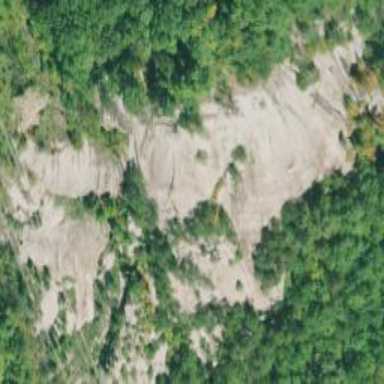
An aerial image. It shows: Landscape dominated by bare rock.